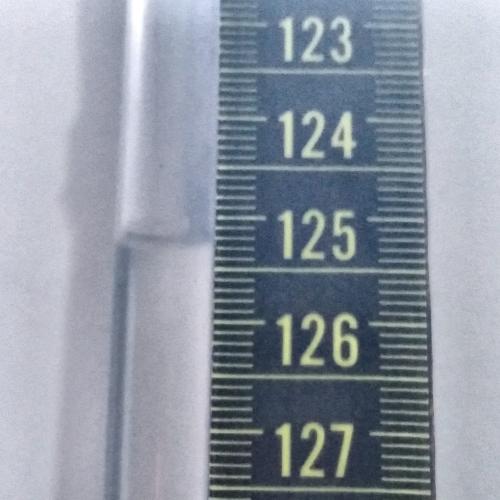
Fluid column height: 125.3 cm